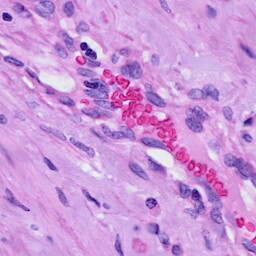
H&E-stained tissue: Cervix